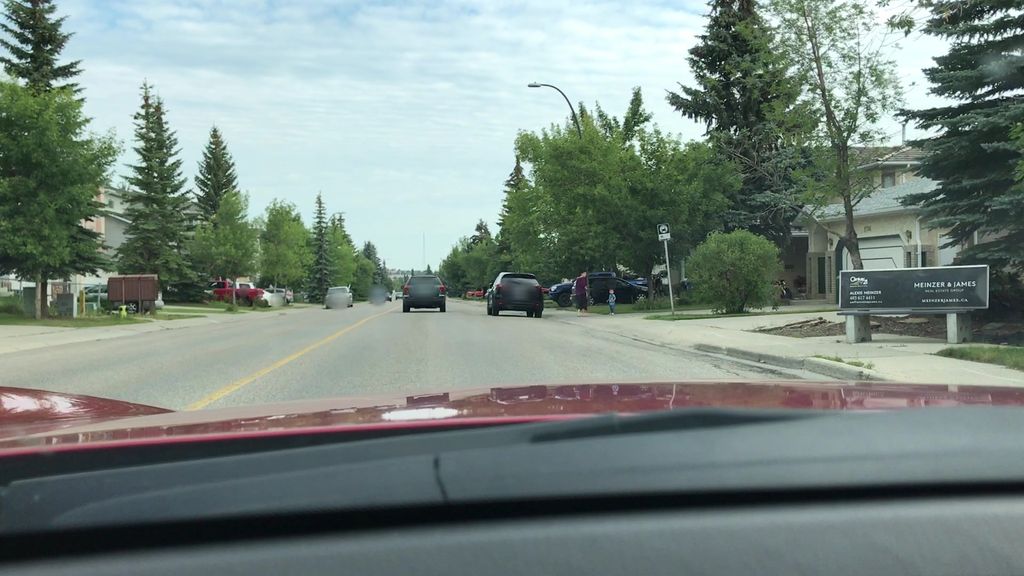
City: calgary